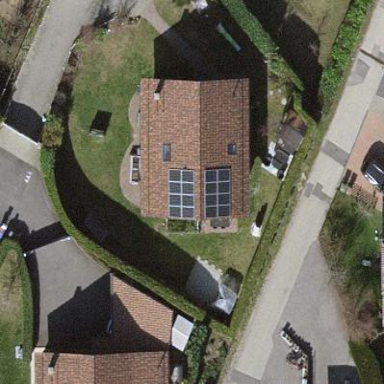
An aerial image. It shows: Simple house.